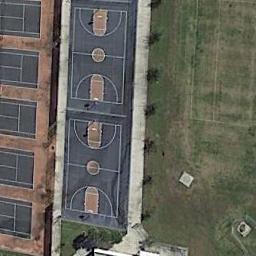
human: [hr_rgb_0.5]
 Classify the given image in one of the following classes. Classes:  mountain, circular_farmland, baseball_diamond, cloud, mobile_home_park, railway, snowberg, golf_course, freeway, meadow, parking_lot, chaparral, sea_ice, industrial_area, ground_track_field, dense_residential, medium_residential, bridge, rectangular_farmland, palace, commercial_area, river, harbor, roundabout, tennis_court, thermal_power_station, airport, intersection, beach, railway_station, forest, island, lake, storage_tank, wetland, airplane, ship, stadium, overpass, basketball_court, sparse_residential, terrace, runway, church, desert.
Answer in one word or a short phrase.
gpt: basketball_court